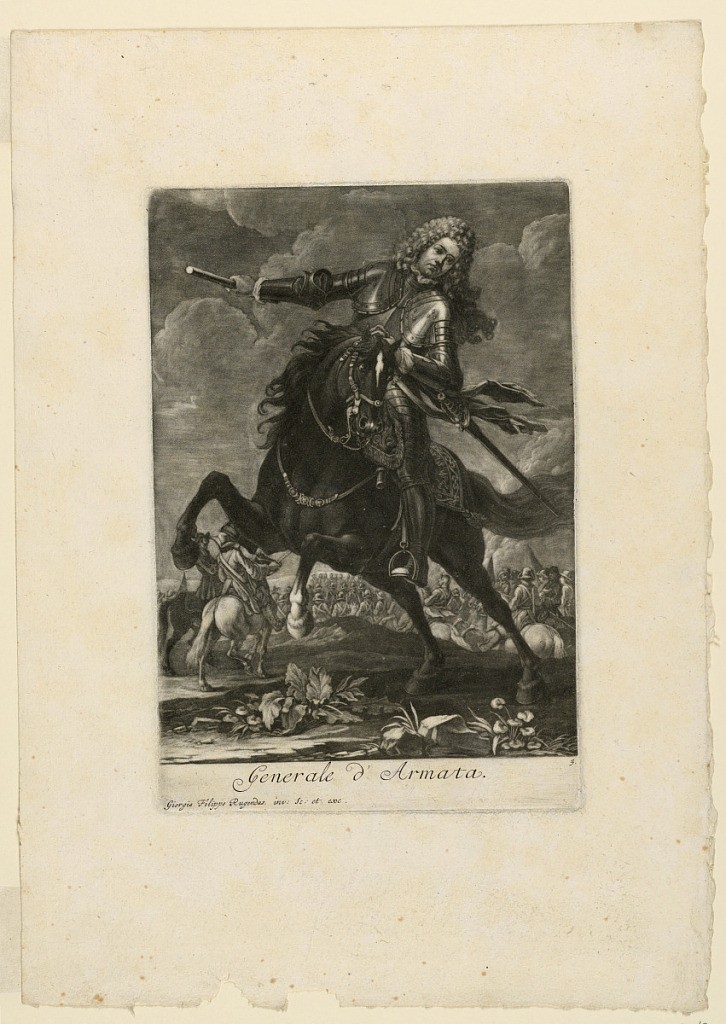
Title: Suite of Cavalry Officers: General of the Army
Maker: Georg Philip Rugendas, German, 1666–1742
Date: ca. 1730
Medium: Mezzotint engraving in dark brown ink on paper
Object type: Print
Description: A mounted general in full armor and peruque charges toward the left, a baton in his right hand, arm out-stretched. Cavalry and footsoldiers in the background.